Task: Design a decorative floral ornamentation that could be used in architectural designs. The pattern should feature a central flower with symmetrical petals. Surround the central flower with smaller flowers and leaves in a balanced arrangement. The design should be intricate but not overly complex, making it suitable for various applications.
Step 344:
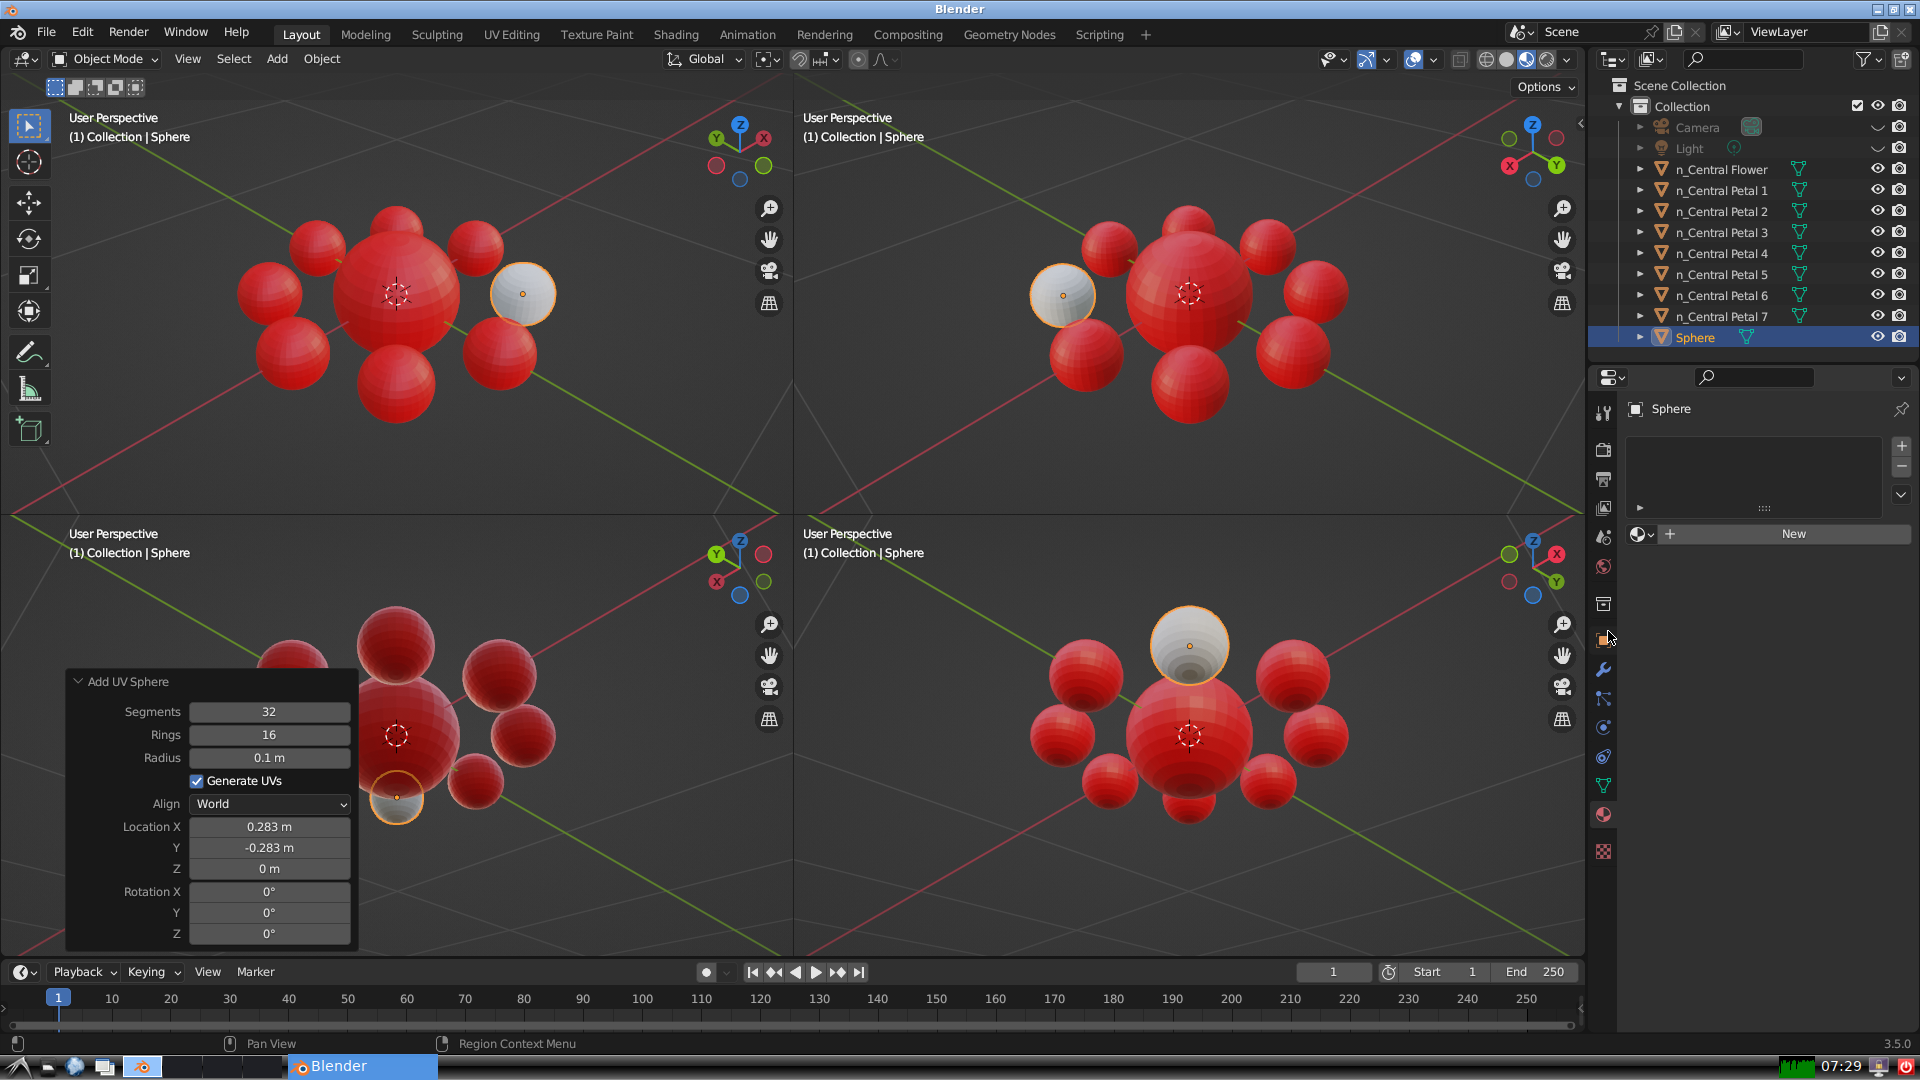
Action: click: no